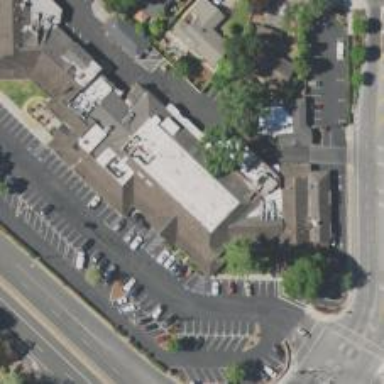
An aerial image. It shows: Supermarket.